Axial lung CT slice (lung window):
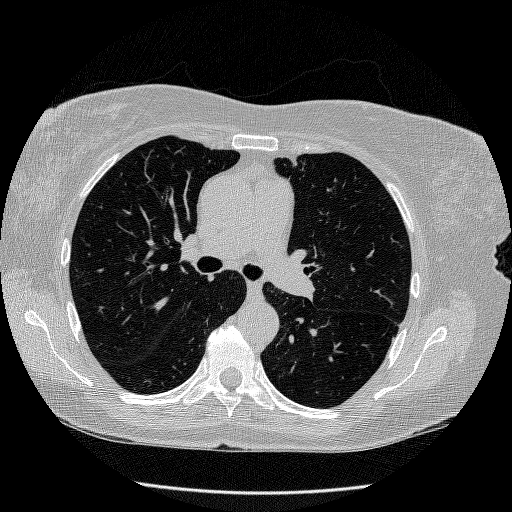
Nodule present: no